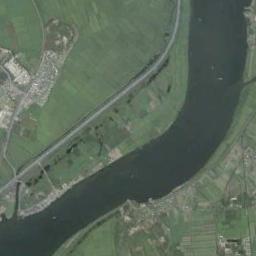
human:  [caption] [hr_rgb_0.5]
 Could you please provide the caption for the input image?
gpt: A turquoise blue river curved like an arc, With green and tan mixed fields on both sides of the bank, And houses and other buildings .

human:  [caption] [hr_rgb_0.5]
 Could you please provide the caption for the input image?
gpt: There are many trees on either side of the river .

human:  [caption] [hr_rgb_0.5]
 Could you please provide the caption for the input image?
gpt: The river goes through farmland and houses .

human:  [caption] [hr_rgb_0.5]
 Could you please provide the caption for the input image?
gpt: The deep blue river goes through the farmland and some residential areas are next to the river .

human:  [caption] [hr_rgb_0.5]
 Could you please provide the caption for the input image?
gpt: There are some green farmlands and buildings near the river .